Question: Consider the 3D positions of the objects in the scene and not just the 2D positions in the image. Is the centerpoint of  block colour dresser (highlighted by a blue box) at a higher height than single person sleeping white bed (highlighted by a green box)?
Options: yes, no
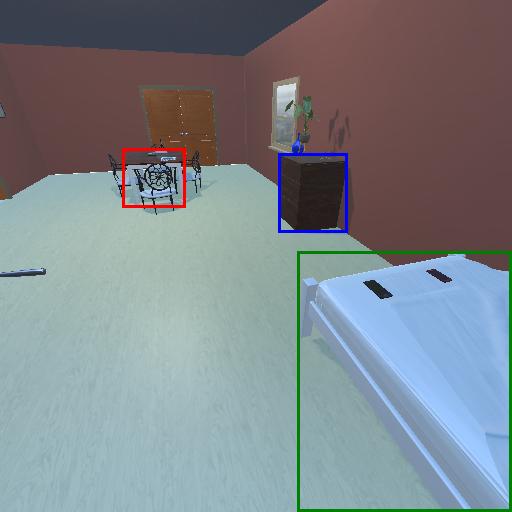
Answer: yes